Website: lowes
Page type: review-order
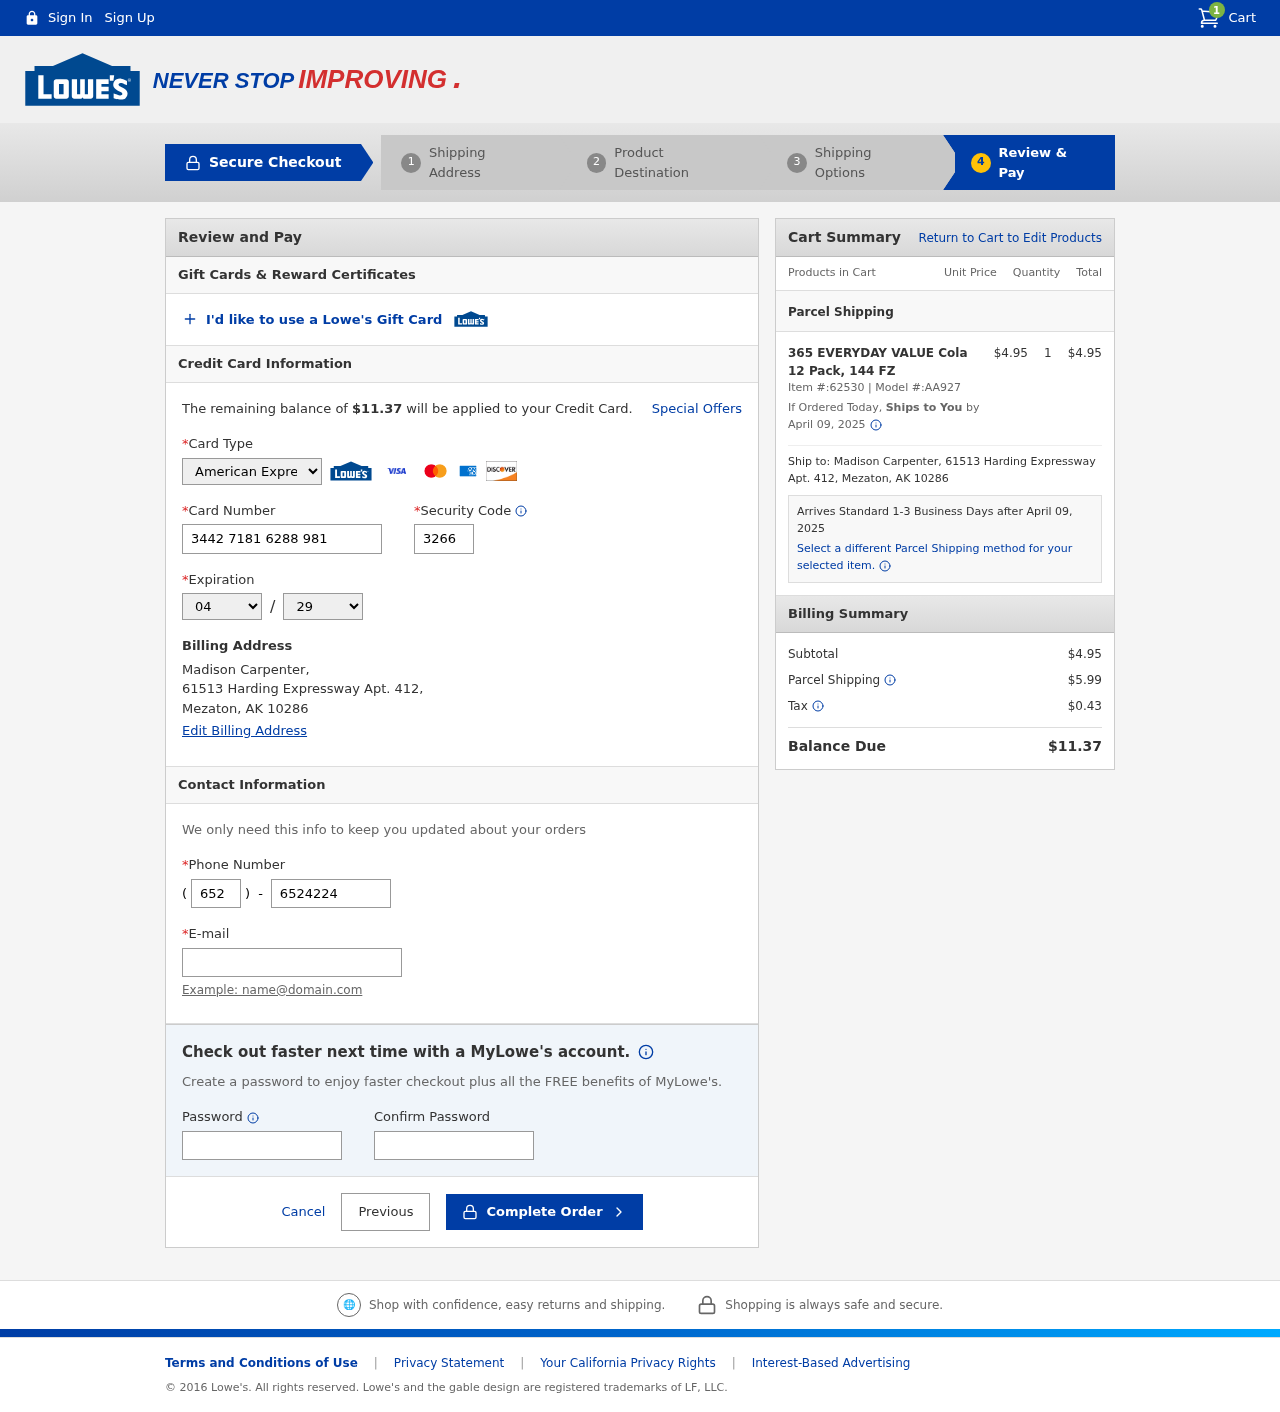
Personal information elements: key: PII_CARD_CVV
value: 3266
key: PII_CARD_EXPIRY_MONTH
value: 04
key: PII_CARD_EXPIRY_YEAR
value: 29
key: PII_CARD_NUMBER
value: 3442 7181 6288 981
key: PII_CARD_TYPE
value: American Express
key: PII_CITY
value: Mezaton
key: PII_EMAIL
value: madisoncarpenter@gmail.com
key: PII_FULLNAME
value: Madison Carpenter,
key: PII_PHONE
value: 6524224130
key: PII_PHONE_AREA
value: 652
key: PII_POSTCODE
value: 10286
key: PII_STATE_ABBR
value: AK
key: PII_STREET
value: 61513 Harding Expressway Apt. 412
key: PII_STREET
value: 61513 Harding Expressway Apt. 412,
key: PII_FULLNAME2
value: Madison Carpenter
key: PII_POSTCODE_FULL
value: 10286
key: PII_CITY_STATE
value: Mezaton, AK
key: PII_CITY_STATE_ZIP
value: Mezaton, AK 10286
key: PII_STATE_ABBR2
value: AK
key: PII_POSTCODE_NUMERIC
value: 10286
Product elements: key: PRODUCT1_NAME
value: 365 EVERYDAY VALUE Cola 12 Pack, 144 FZ
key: PRODUCT1_PRICE
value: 4.95
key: PRODUCT1_QUANTITY
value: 1
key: PRODUCT1_ITEM_NUMBER
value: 62530
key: PRODUCT1_MODEL_NUMBER
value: AA927
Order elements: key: ORDER_NUM_ITEMS
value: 1
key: ORDER_TOTAL
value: $11.37
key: ORDER_SHIPPING_DATE
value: April 09, 2025
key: ORDER_SUBTOTAL
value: $4.95
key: ORDER_SHIPPING_DATE2
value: April 09, 2025
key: ORDER_SUBTOTAL2
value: $4.95
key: ORDER_SHIPPING_COST
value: $5.99
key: ORDER_TAX
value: $0.43